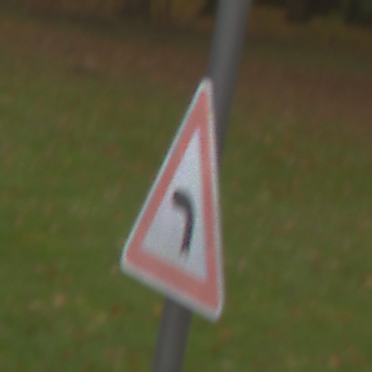
Verkehrszeichen: KurveLinks
Umgebung: Outdoor, Nature
Tageszeit: Midday
Wetter: Overcast
Licht: Natural
Jahreszeit: Autumn
Kontrast: LowContrast